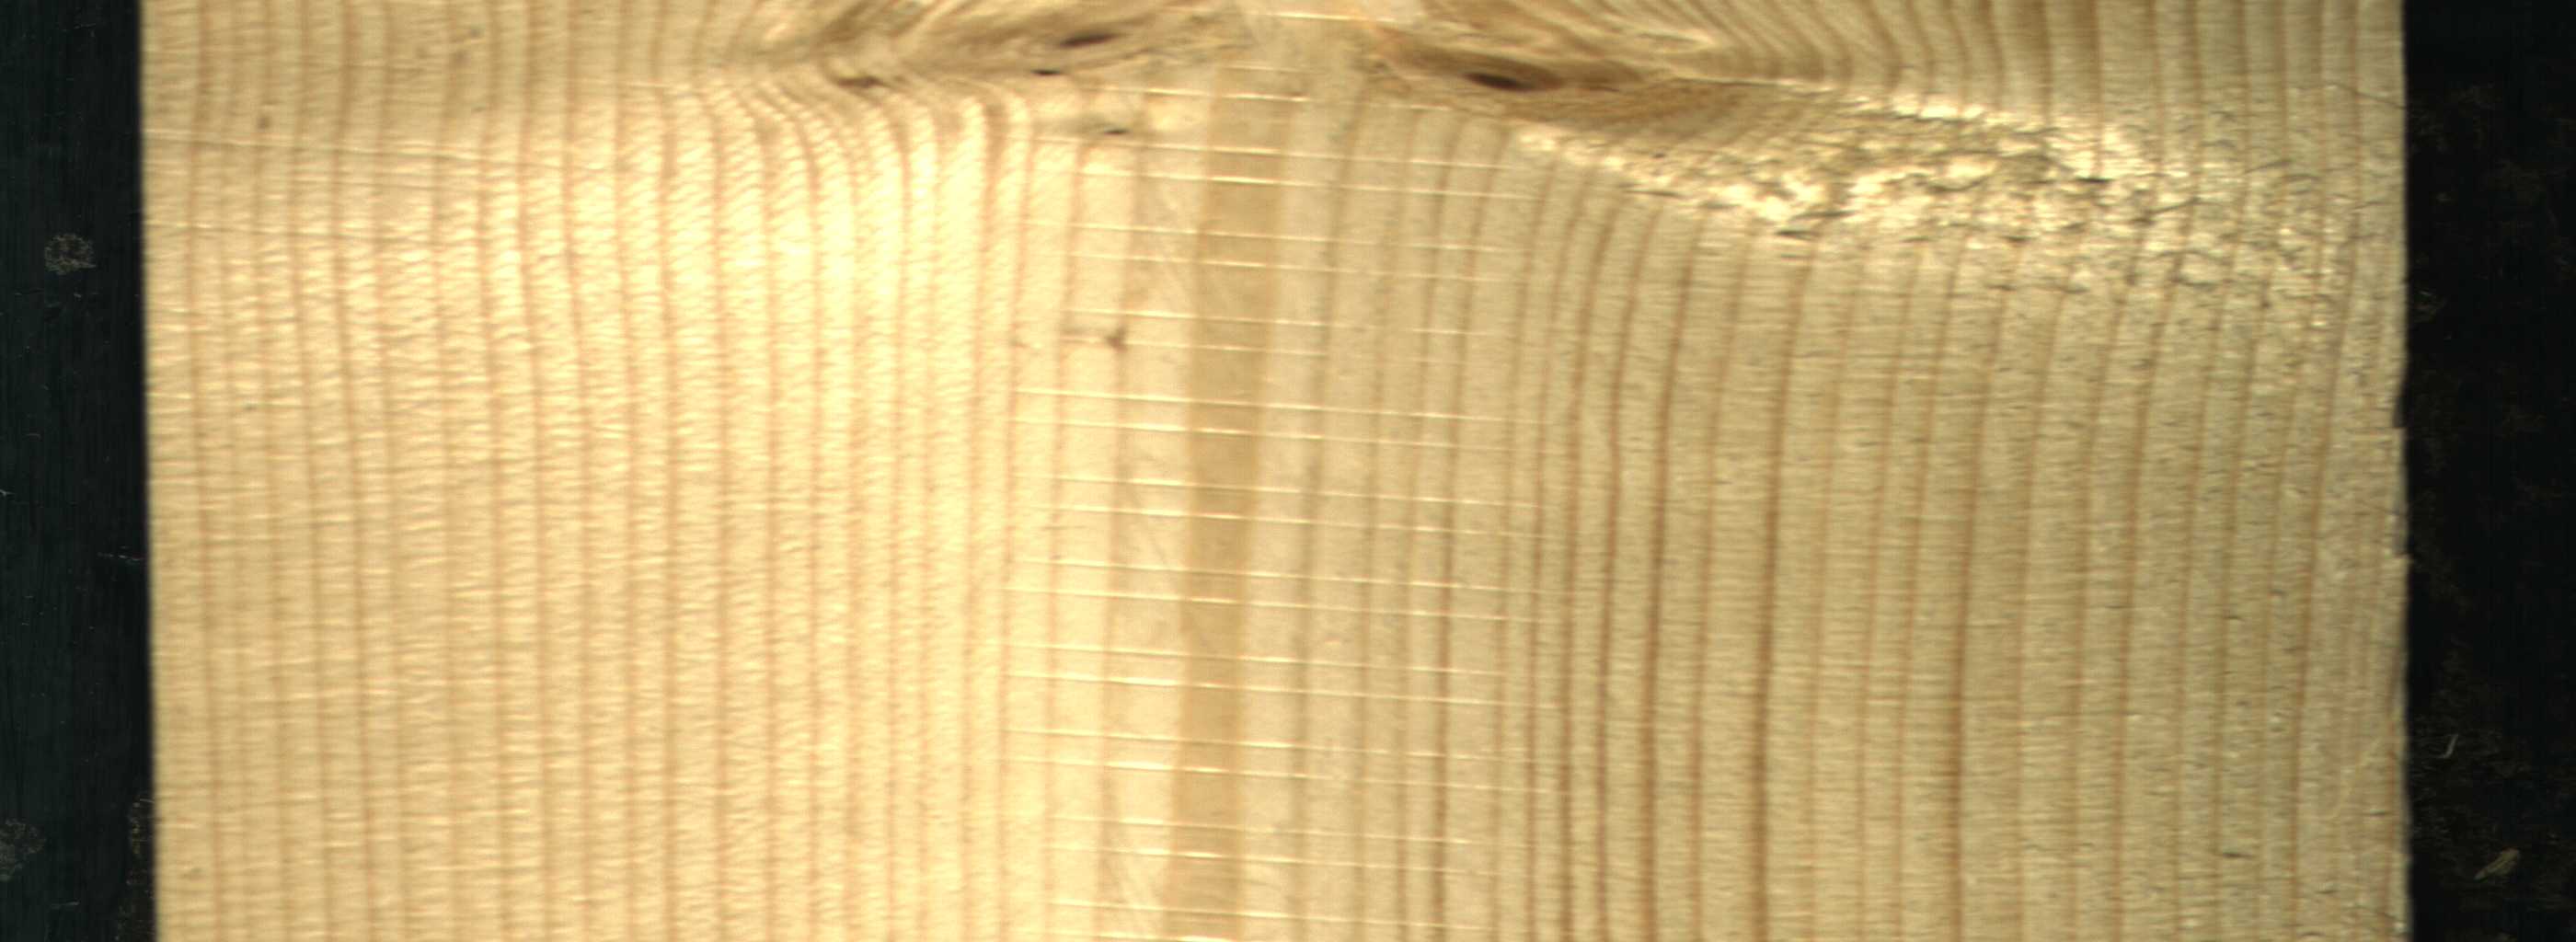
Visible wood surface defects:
Live_Knot
Live_Knot